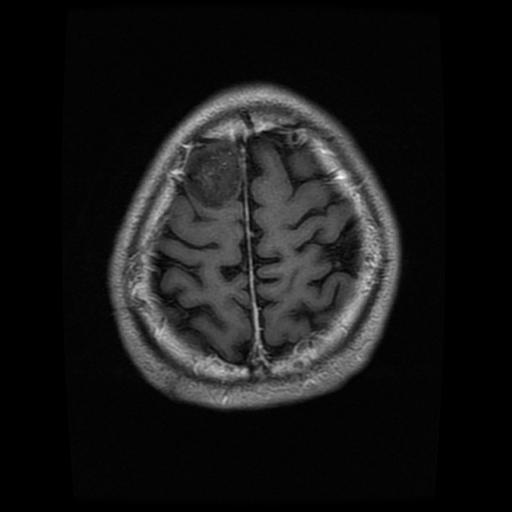
Label: glioma